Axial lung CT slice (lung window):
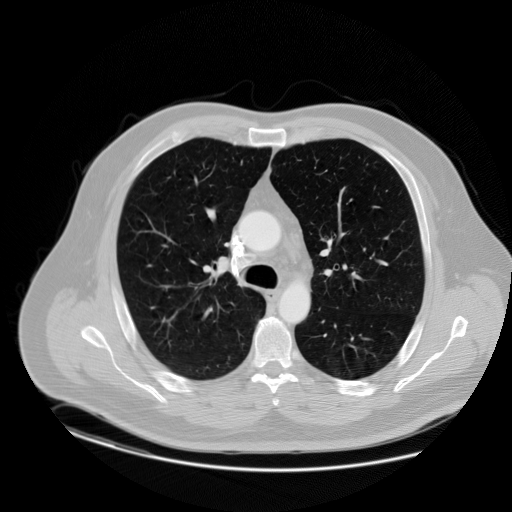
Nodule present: no